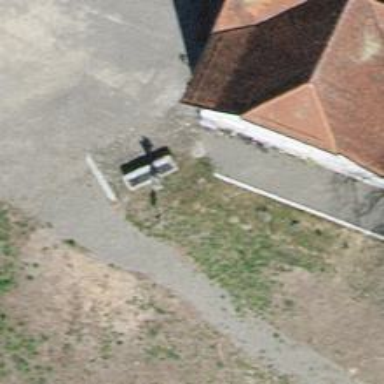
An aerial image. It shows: Fountain.